Question: This is my table UI, I want that the text in it comes at the left of the column but the buttons present in "Action" column also getting effect, I want that only text will come at the right side of the column

Here is the css of the table D.
'''
.table td {
font-size: 0.813rem;
font-weight: 400;
color: #8d97ad;
vertical-align: middle;
text-align: left !important;
}
'''
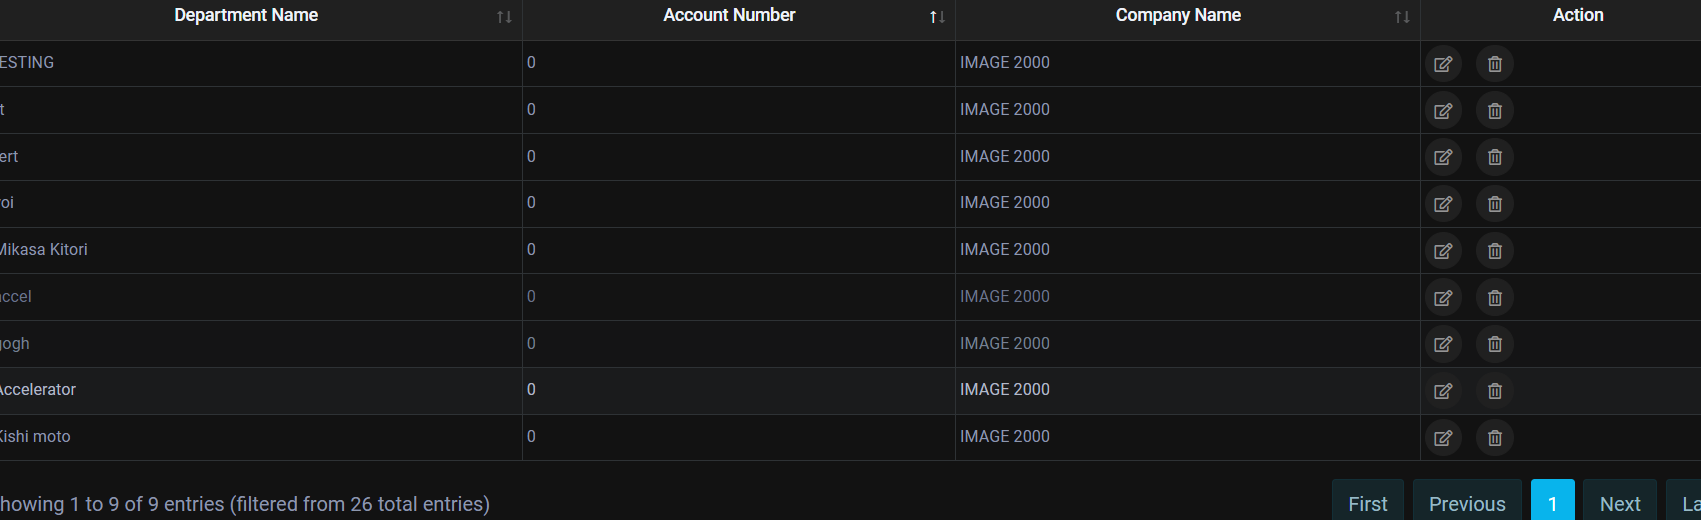
Answer: You can use the ':not' selector and the ':last-child' selector to apply a style to all 'td' elements except those of last column.
'''
.table td:not(:last-child) {
text-align: right !important;
}
'''
<URL>
<URL>